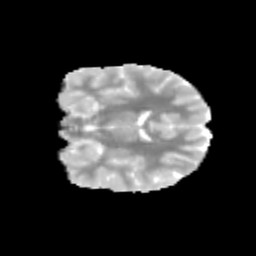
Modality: MD
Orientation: coronal
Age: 9
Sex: female
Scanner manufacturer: siemens
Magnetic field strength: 3 T
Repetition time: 3.8 s
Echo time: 0.07 s